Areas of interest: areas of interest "Zhang Xueliang's Former Residence Exhibit Hall - General Zhang Xueliang"
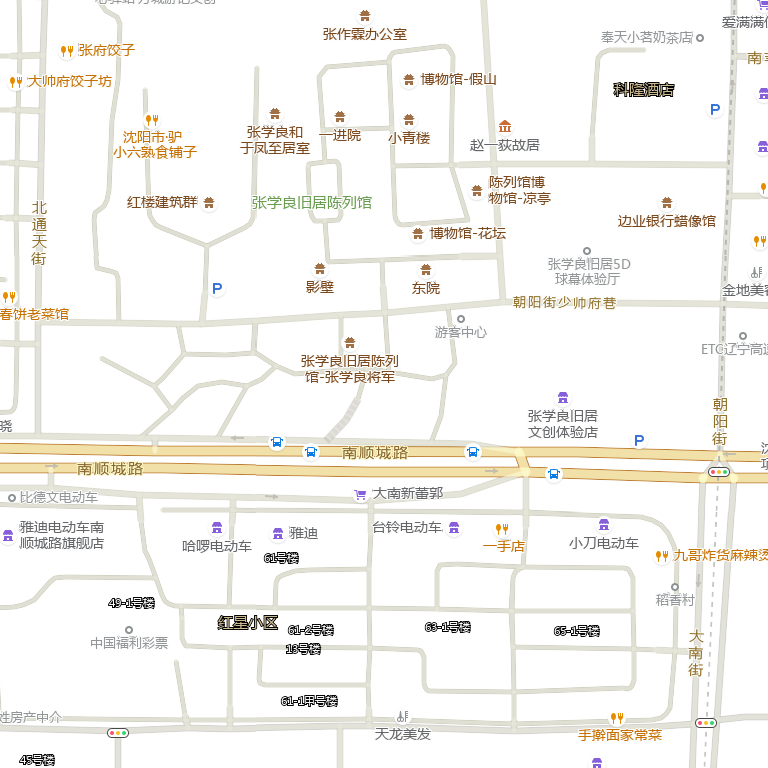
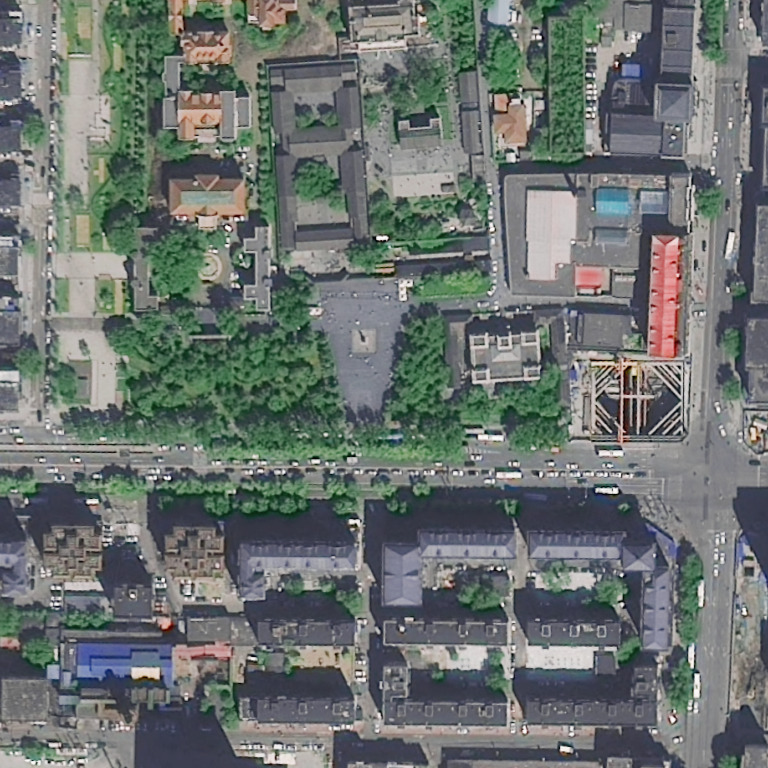